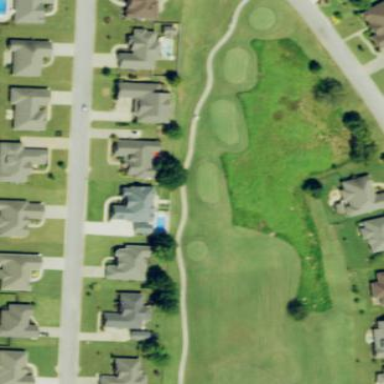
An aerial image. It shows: Water hazard on golf course. The hazard is natural water feature.